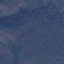
Land use / land cover class: Forest